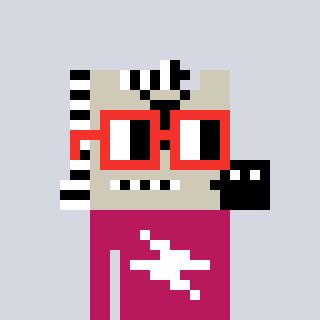
a pixel art character with square red glasses, a zebra-shaped head and a darkpink-colored body on a cool background